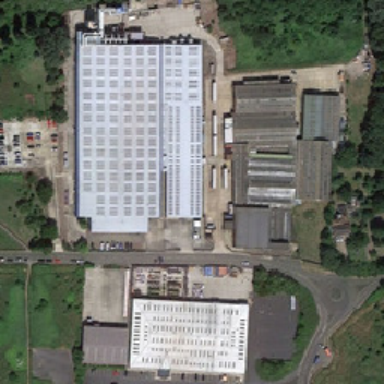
There are buildings trees roads and grasslands .